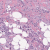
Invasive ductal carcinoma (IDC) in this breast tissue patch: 1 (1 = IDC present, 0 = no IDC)